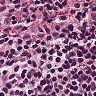
Metastatic tissue present: no